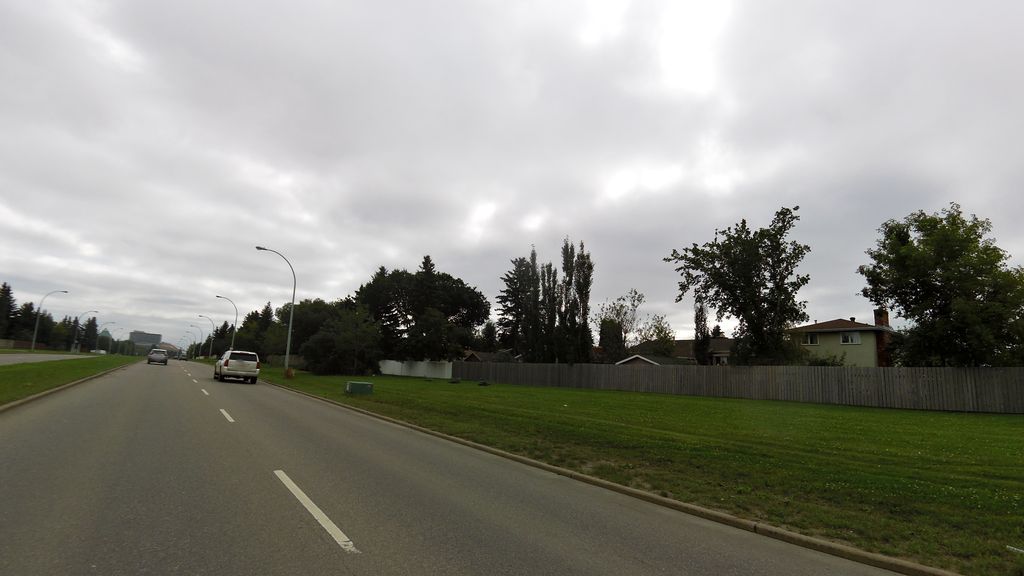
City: edmonton